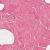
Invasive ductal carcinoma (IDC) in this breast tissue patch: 0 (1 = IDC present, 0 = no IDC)